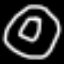
Label: donut